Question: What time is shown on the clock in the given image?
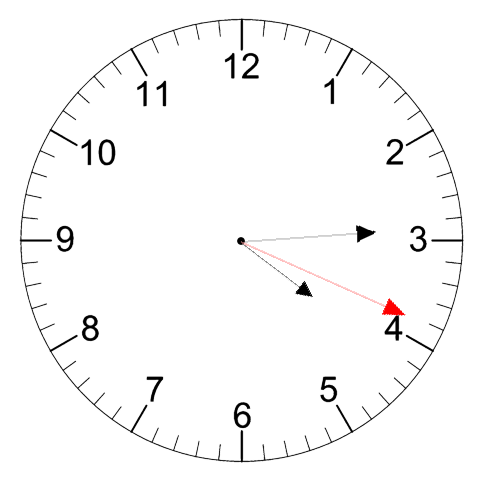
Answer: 04:14:19